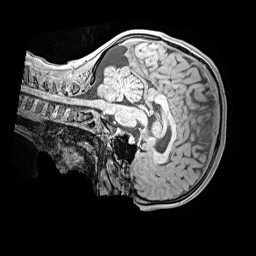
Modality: MP2RAGE
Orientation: sagittal
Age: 11
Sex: male
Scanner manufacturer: siemens
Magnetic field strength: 3 T
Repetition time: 4 s
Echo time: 0.00299 s